Aerial crown-view tile of a tropical tree (Barro Colorado Island, Panama), acquired 20241112:
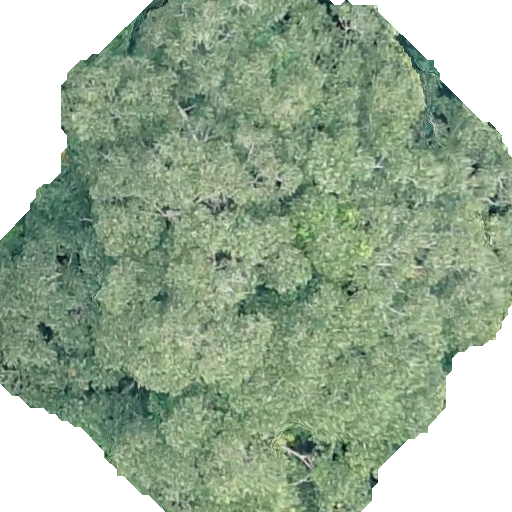
Species: Dipteryx oleifera
GBIF accepted scientific name: Dipteryx oleifera
Crown area: 336.409 m²